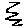
Label: zigzag